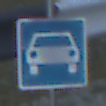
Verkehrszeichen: Kraftfahrstrasse
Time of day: SunriseSunset
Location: Outdoor (RoadRail)
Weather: Clear
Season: NotSpecified
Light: Natural